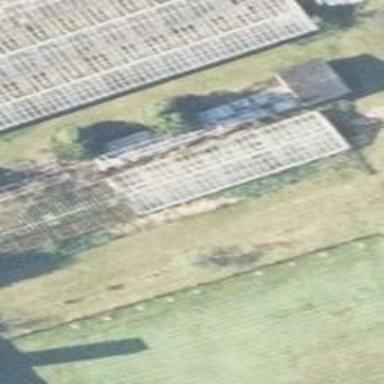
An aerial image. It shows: Greenhouse with gabled roof oriented lengthwise.